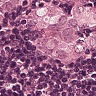
Metastatic tissue present: yes